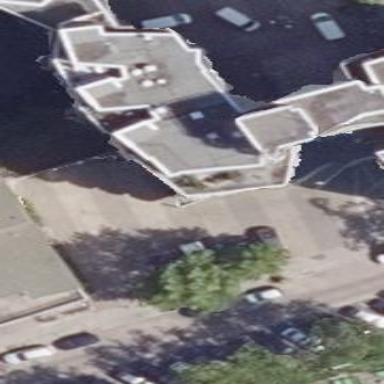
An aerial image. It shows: Building with gray roof.